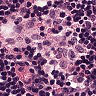
Metastatic tissue present: no